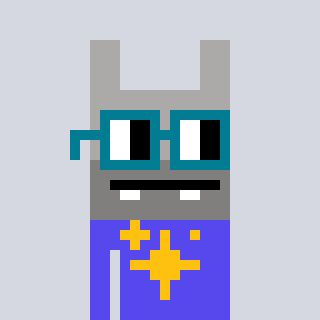
a pixel art character with square dark green glasses, a rabbit-shaped head and a computerblue-colored body on a cool background